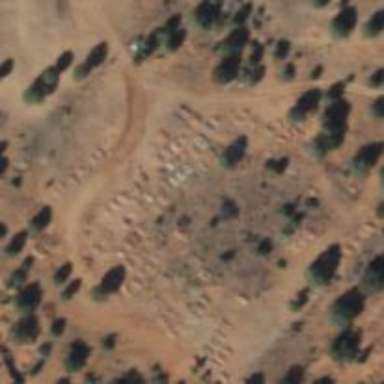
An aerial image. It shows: Cemetery.